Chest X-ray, PA view. Patient: 63 years old, sex M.
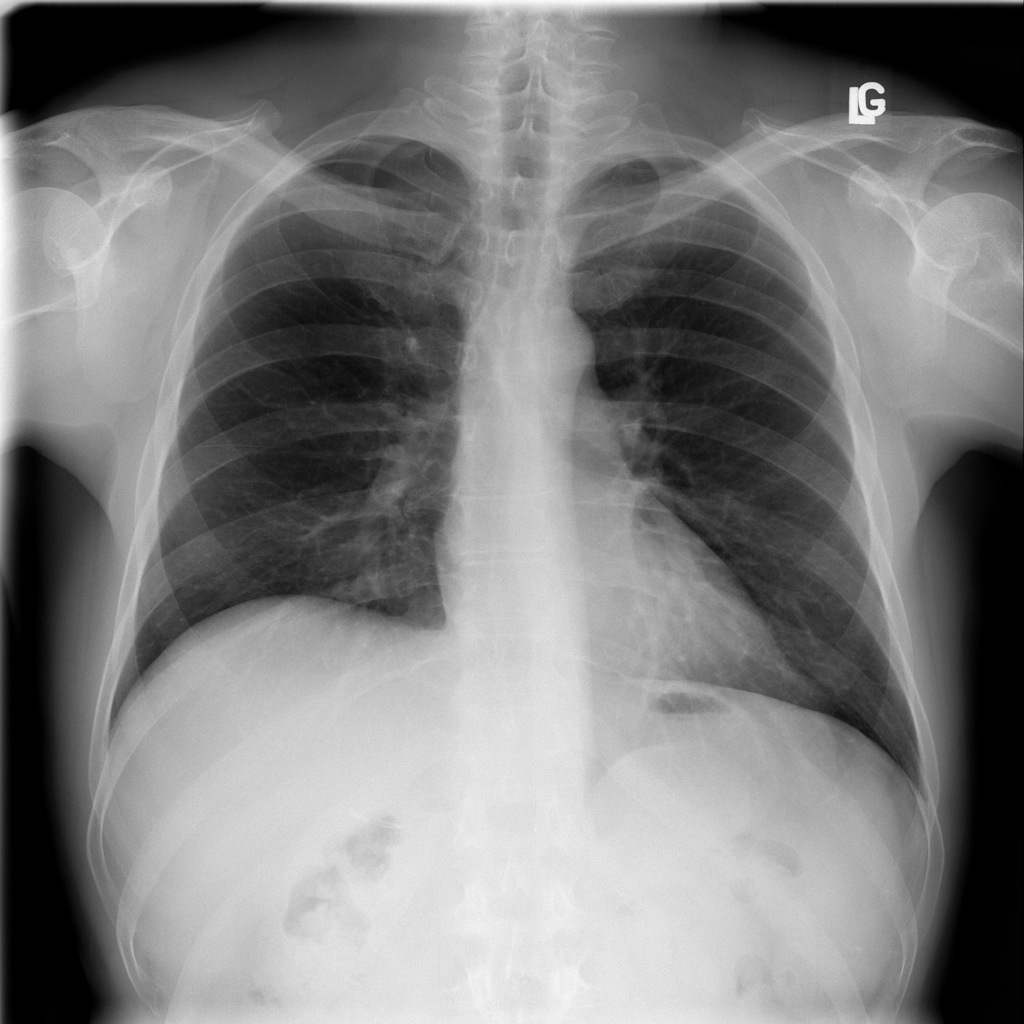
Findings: No Finding